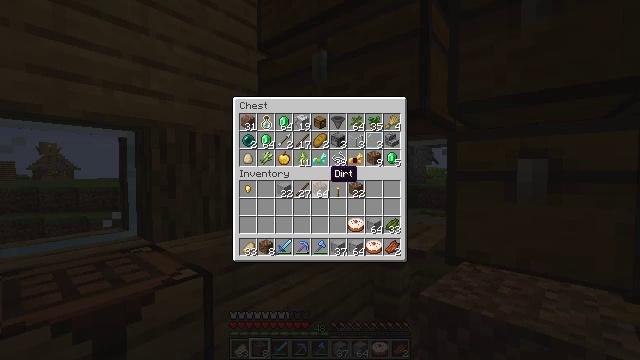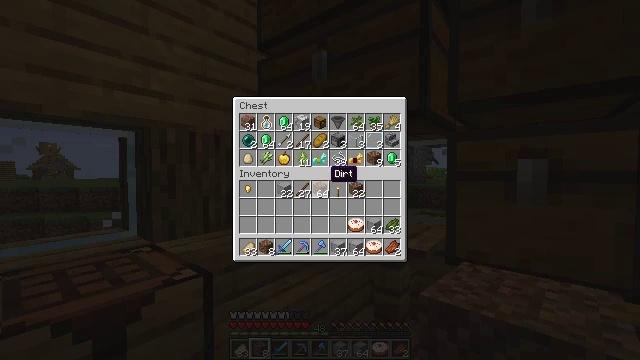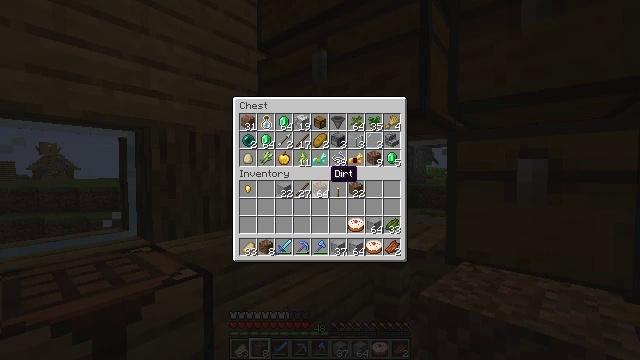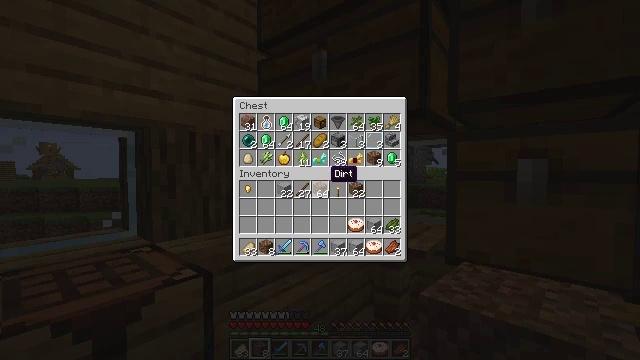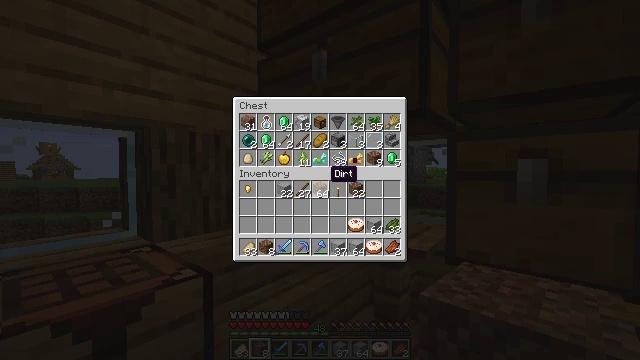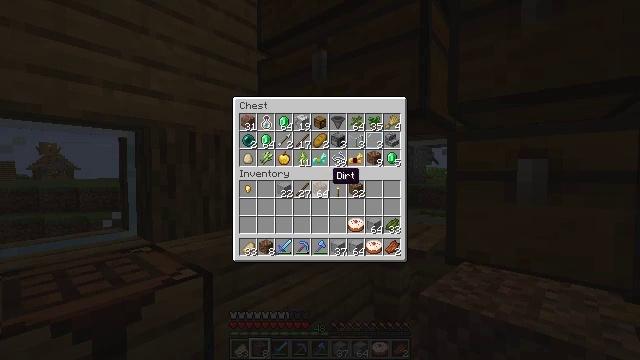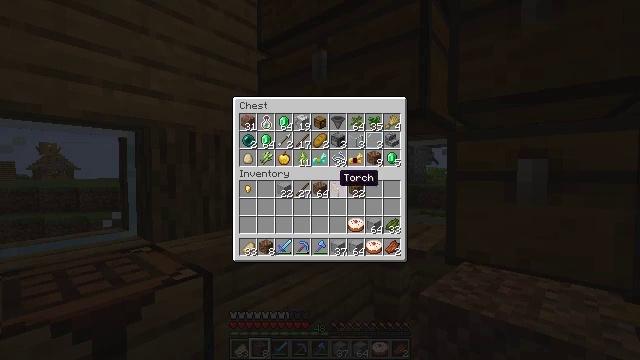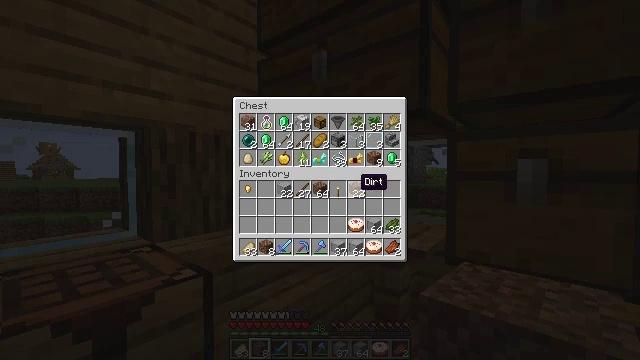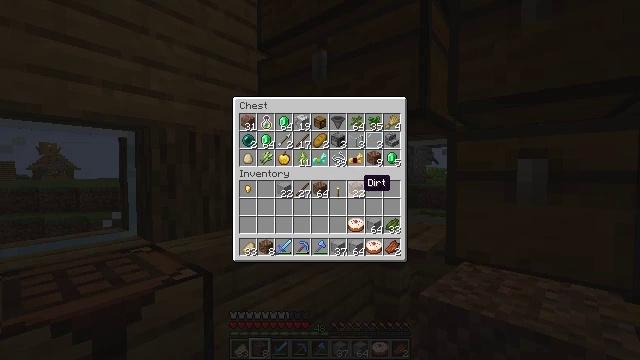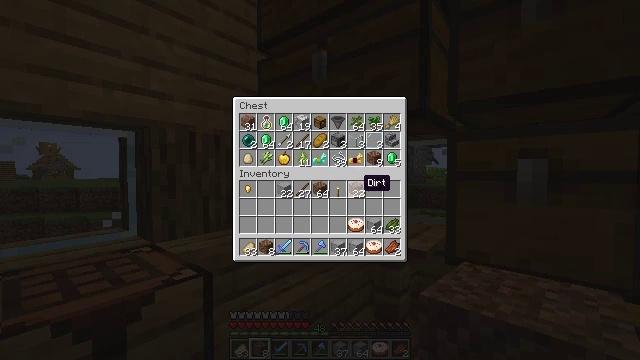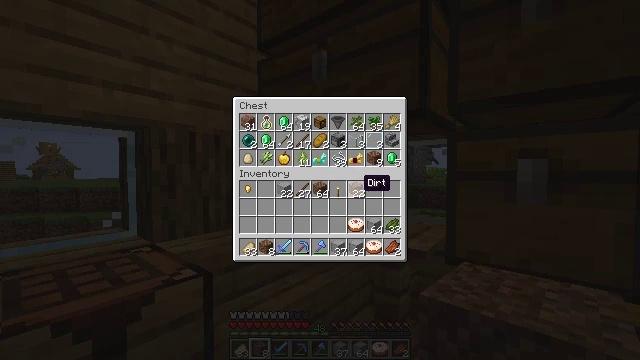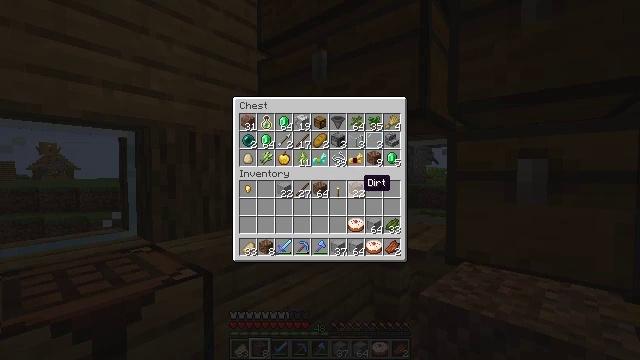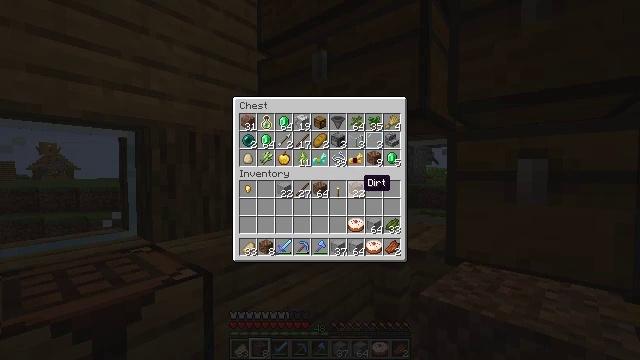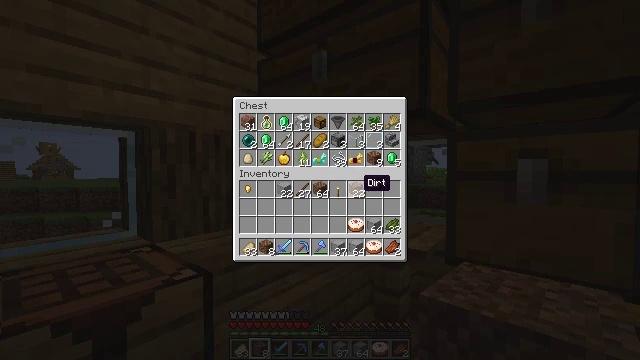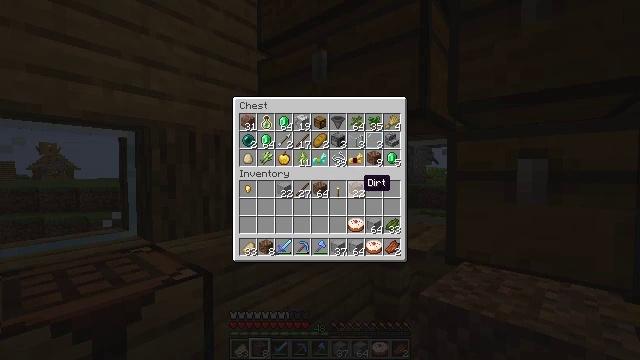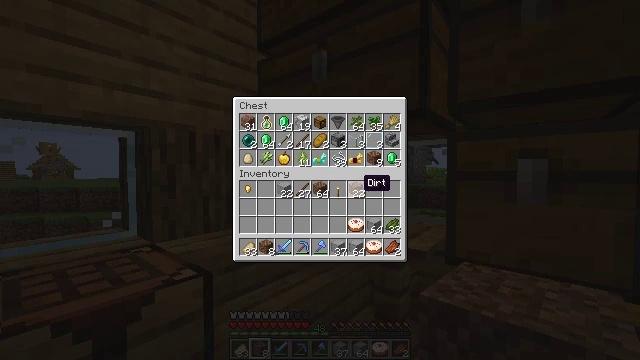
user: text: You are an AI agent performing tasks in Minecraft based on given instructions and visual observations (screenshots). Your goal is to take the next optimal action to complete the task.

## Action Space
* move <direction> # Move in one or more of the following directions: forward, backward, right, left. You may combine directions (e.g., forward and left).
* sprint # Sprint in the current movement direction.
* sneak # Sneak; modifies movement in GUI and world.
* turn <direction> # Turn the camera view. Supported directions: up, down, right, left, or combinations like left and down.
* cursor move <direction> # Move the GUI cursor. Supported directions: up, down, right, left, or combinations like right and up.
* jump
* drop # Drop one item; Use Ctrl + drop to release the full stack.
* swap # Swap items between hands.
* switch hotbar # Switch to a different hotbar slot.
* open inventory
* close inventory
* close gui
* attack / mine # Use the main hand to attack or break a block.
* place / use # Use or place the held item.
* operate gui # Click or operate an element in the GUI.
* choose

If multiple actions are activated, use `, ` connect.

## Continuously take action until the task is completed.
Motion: motion action
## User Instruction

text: Put the ingredients in the crafting grid to make a cake.
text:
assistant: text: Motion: no_op
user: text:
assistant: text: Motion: no_op
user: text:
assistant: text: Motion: no_op
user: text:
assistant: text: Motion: no_op
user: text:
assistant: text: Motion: no_op
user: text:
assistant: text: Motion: cursor move right
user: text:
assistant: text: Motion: cursor move right
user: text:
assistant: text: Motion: no_op
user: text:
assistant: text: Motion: no_op
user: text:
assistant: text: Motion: no_op
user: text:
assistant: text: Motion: no_op
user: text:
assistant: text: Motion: no_op
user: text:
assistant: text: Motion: no_op
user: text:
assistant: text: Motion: no_op
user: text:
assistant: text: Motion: no_op
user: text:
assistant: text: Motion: no_op
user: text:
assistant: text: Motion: cursor move right
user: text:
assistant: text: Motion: cursor move right and up
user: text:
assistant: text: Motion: cursor move right and up
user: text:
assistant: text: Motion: no_op
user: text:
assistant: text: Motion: no_op
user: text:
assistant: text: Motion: no_op
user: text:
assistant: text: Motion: no_op
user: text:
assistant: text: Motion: cursor move up
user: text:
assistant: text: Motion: no_op
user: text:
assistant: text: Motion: no_op
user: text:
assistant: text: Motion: no_op
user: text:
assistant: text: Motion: no_op
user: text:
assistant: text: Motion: no_op
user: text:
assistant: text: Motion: sneak